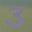
Label: 3